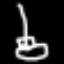
Label: fork